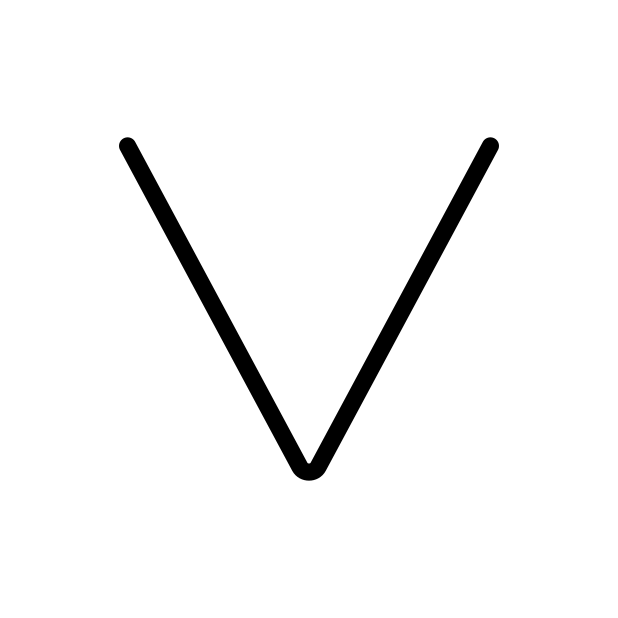
downwards button